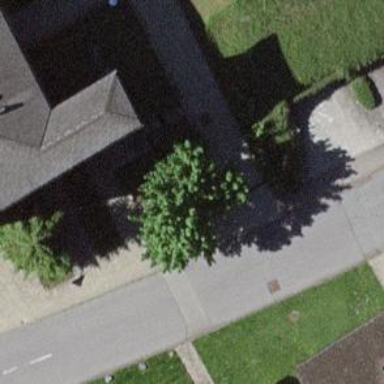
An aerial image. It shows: Post box is visible.